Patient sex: M
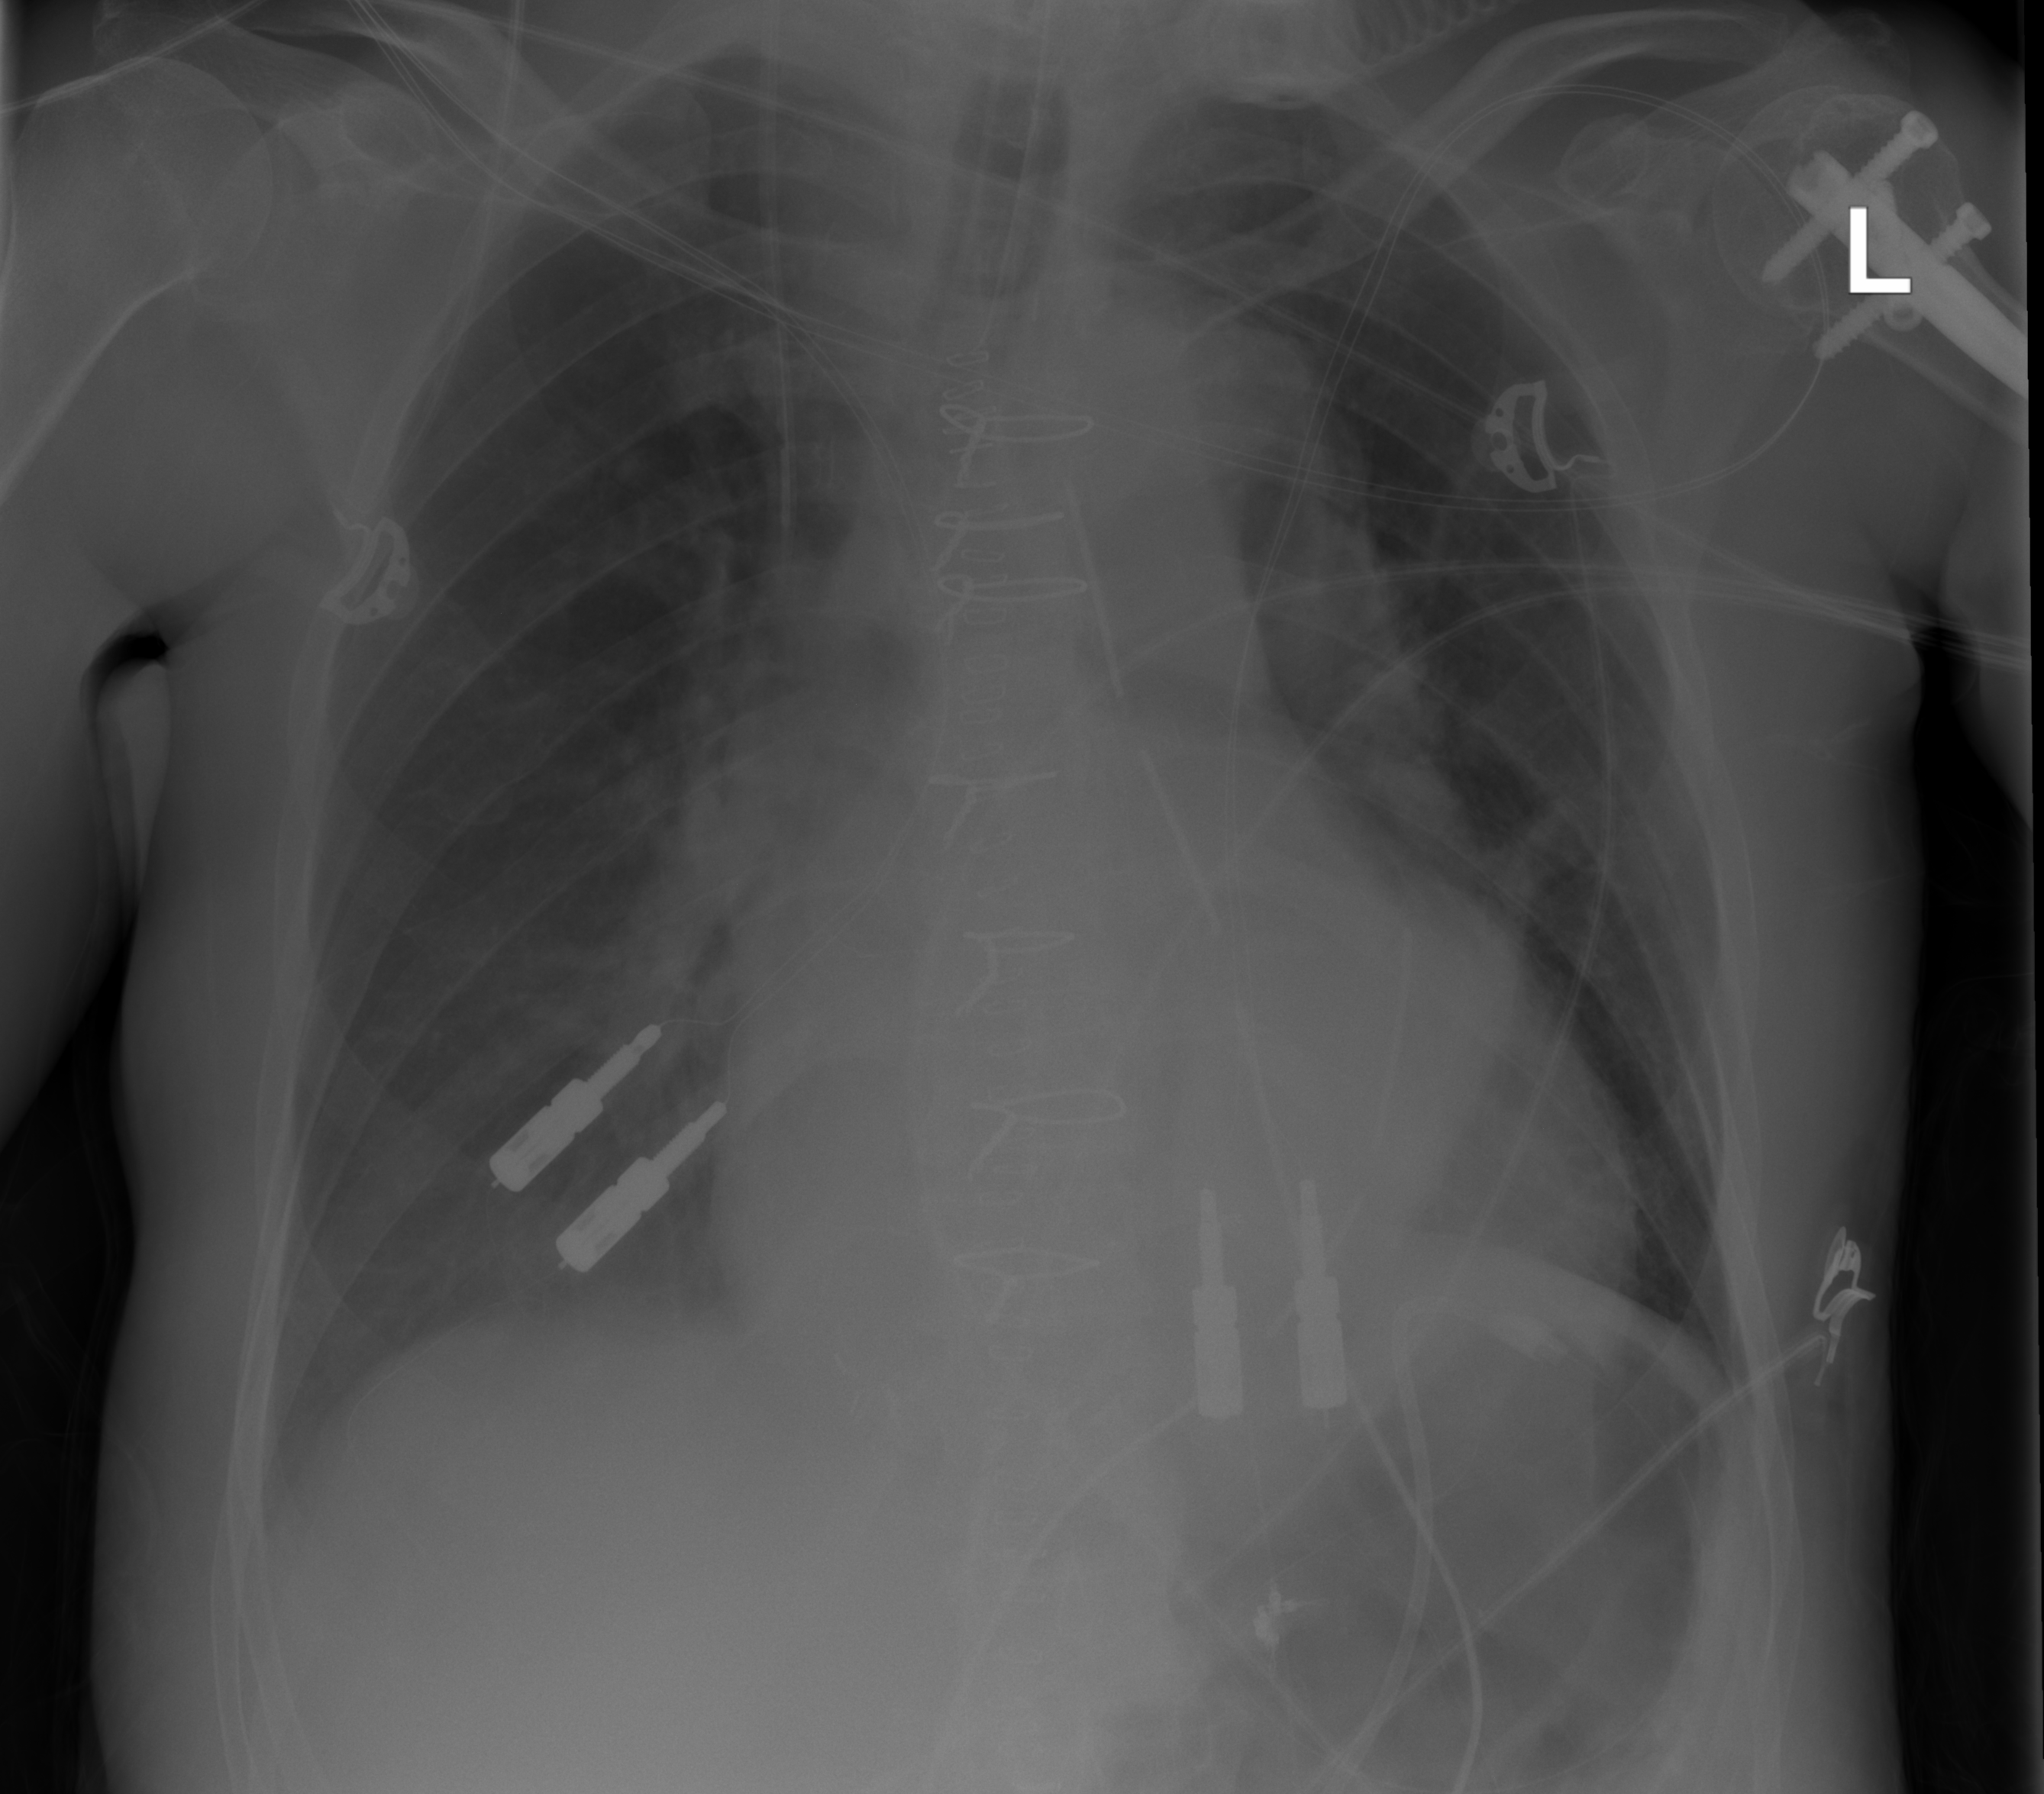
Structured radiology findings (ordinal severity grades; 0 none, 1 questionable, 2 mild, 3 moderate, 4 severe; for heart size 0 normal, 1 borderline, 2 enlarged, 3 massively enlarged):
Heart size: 2
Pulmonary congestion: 2
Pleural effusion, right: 2
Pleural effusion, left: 0
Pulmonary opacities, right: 0
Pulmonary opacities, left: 0
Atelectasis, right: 0
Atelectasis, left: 0